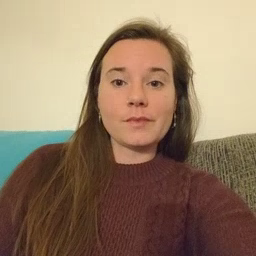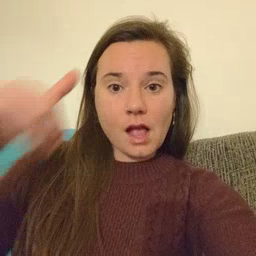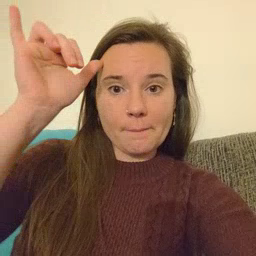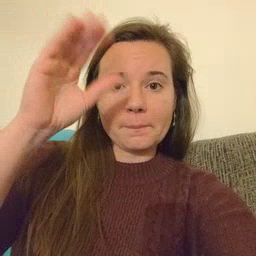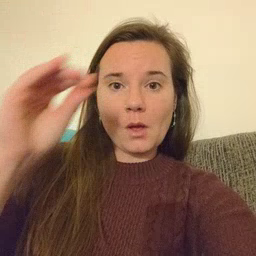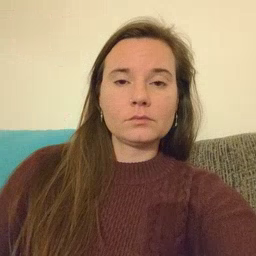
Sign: cowboy